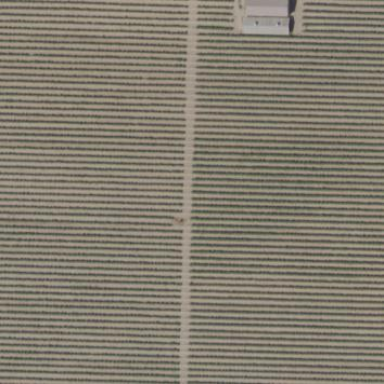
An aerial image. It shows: Vineyard.